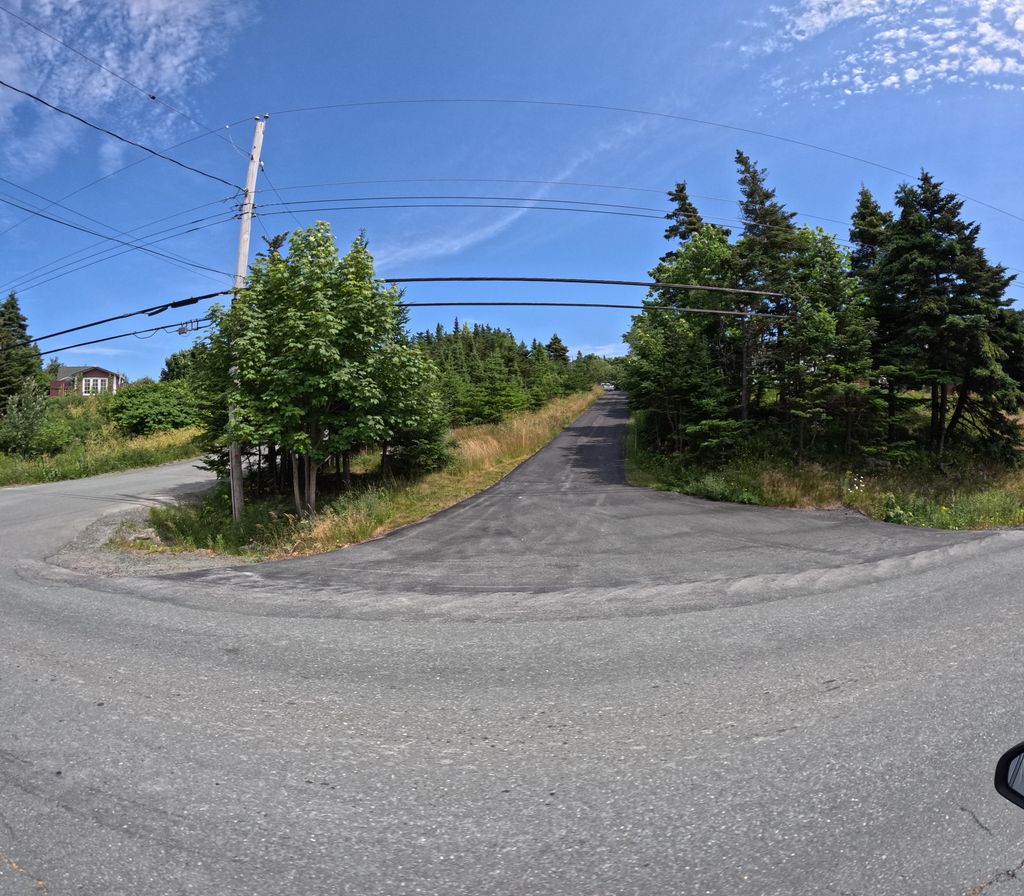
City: st_johns